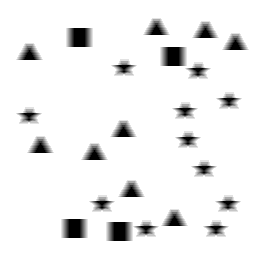
Squares: 4
Triangles: 9
Stars: 11
Total shapes: 24